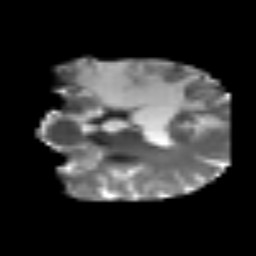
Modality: T2w
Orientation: coronal
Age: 40
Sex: male
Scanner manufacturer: siemens
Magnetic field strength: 3 T
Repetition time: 3.2 s
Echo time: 0.081 s